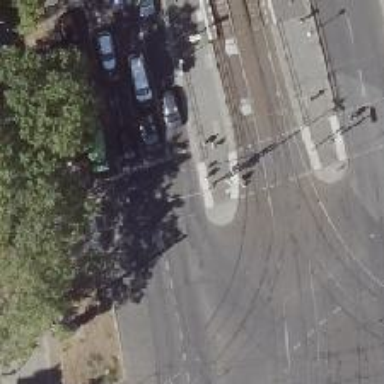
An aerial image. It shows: Road crossing with traffic signals.